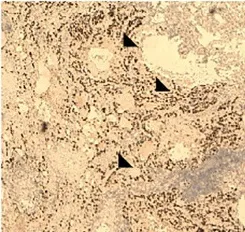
Pathological appearance of ETT. (C-F) Immunohistochemical staining images showed the expression of specific ETT markers, such as GATA, P63, hPL, and hCG-alpha (x10) (black arrowhead).
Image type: pathology (immunostaining)